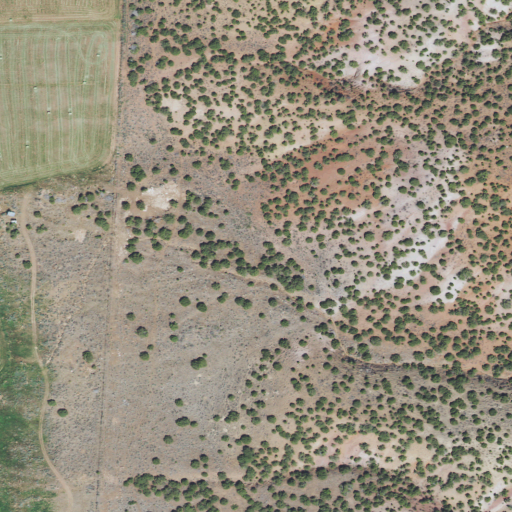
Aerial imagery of valley in Utah named Pine Canyon containing shrub, evergreen forest, cultivated crops, deciduous forest, and pasture